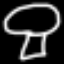
Label: mushroom